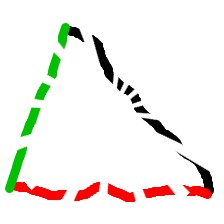
Shape: triangle